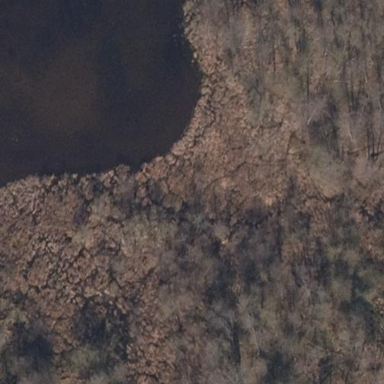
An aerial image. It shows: Marshy wetland area.